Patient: sex F, age 35
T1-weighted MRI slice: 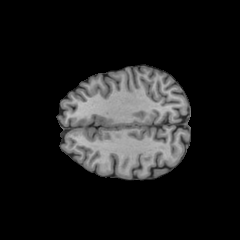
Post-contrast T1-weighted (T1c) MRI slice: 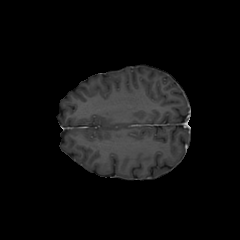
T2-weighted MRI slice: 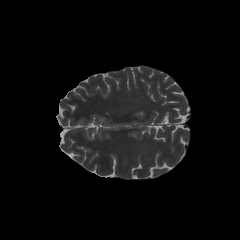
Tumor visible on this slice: no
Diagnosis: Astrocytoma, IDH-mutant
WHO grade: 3